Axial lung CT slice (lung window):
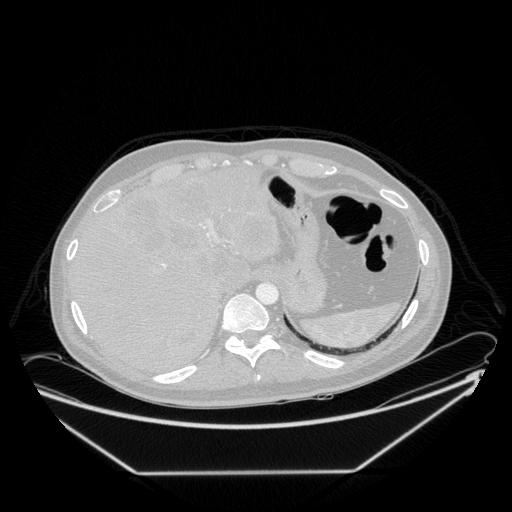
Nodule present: no